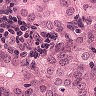
Metastatic tissue present: yes